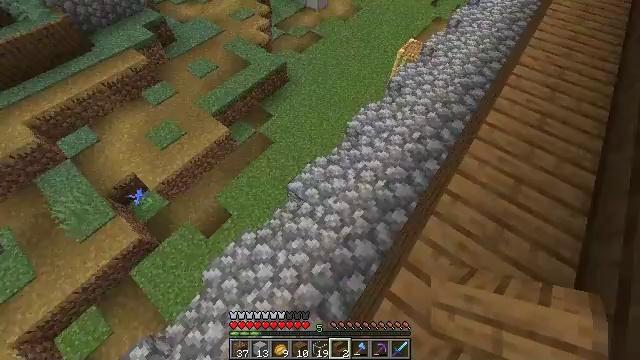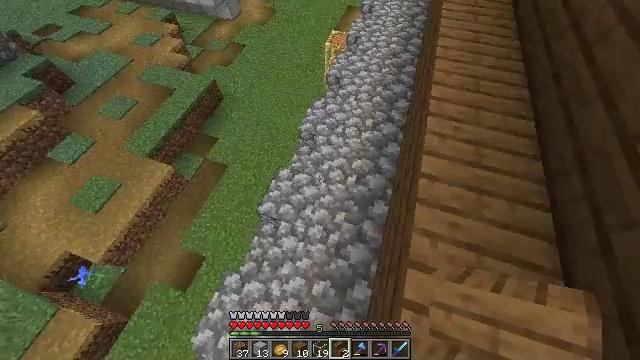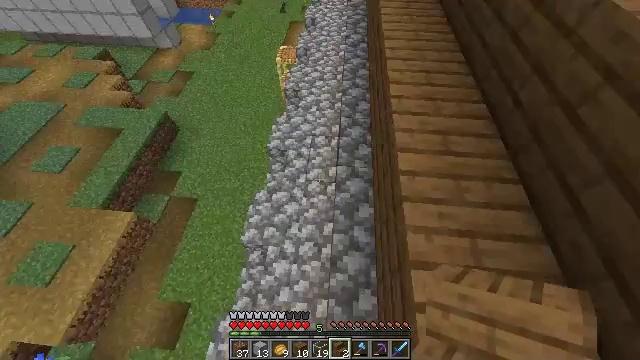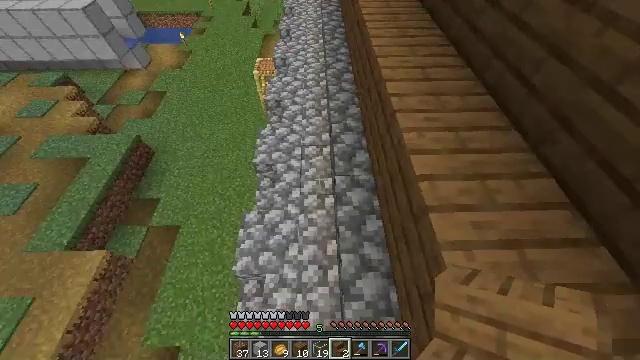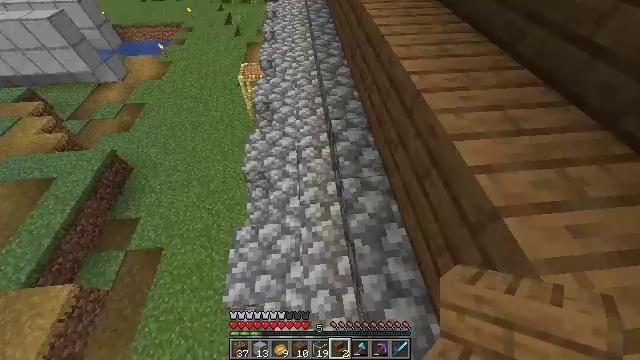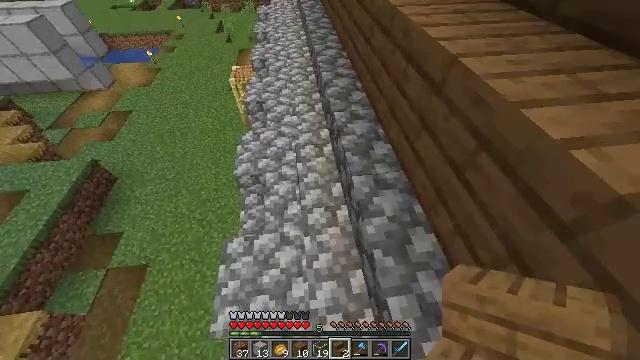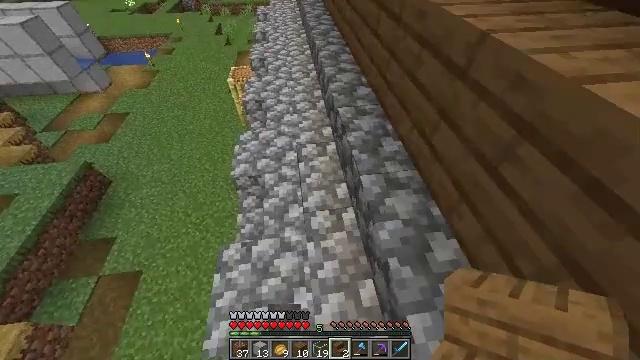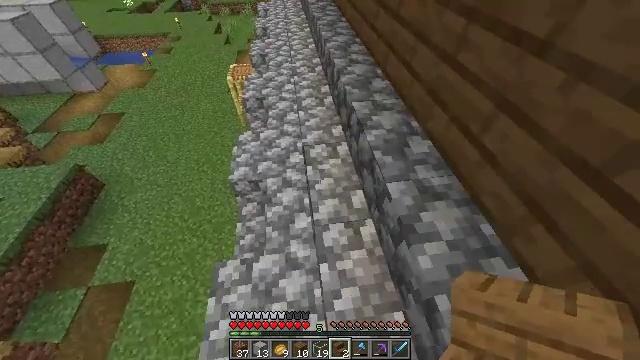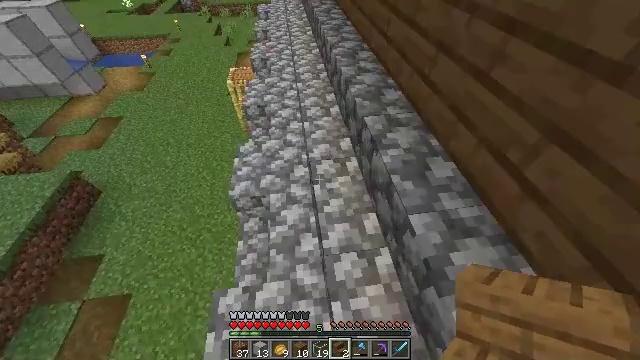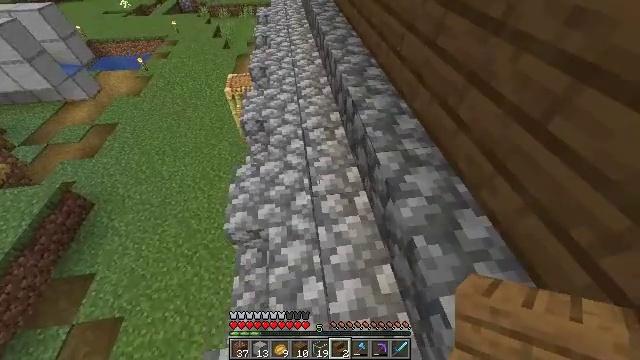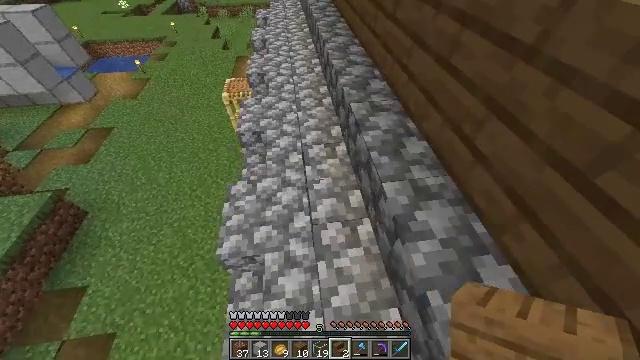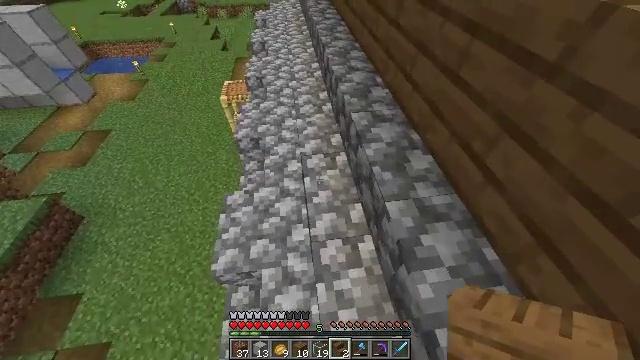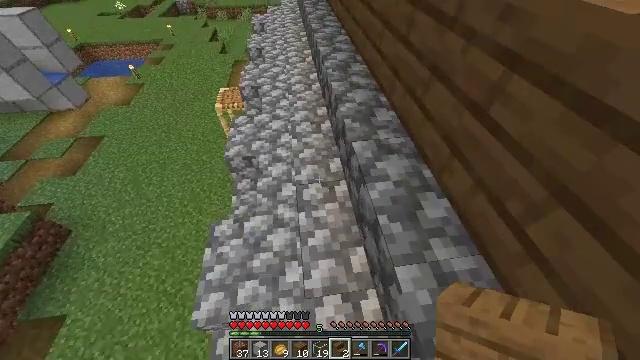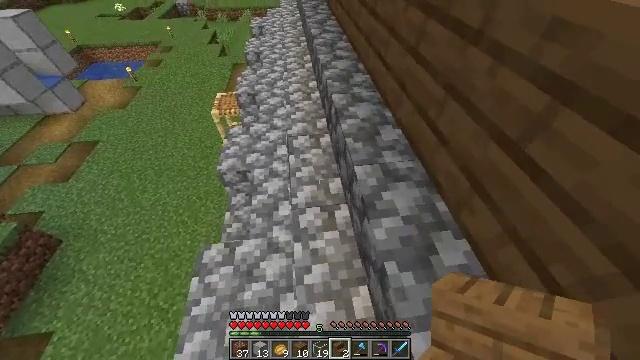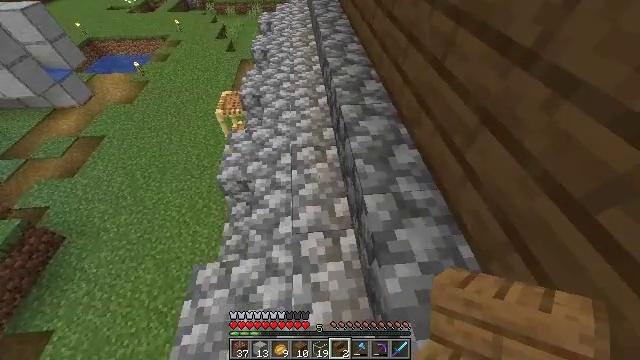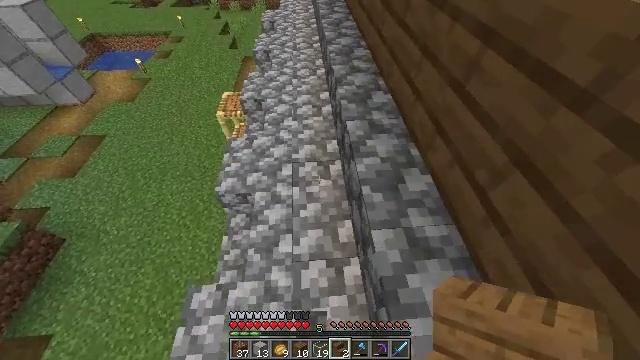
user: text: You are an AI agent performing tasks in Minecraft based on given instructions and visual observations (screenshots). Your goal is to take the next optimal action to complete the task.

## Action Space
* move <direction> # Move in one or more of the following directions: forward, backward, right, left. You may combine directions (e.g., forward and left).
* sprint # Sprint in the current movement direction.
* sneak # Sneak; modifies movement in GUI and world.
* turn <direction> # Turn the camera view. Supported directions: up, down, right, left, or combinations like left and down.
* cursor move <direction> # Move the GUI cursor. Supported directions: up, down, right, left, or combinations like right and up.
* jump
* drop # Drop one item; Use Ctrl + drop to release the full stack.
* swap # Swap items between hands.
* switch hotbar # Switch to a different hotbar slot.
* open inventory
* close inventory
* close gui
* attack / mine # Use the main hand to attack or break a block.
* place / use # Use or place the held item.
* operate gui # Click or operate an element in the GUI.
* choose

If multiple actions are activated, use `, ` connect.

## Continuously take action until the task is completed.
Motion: motion action
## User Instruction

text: Recycle the cobblestone stairs.
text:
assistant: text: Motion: move forward, turn right
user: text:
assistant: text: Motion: move forward, turn right and up
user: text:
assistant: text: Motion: move forward, turn right and up
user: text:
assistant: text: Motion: move forward, turn right and up
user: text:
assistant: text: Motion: move forward, turn right and up
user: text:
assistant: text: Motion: move forward
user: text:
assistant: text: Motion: move forward
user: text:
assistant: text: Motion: move forward
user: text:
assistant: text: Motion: move forward
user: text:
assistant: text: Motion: move forward
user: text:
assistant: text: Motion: move forward
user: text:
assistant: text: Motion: move forward
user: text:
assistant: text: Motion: move forward
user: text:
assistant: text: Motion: move forward, turn left
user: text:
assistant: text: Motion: move forward, turn left
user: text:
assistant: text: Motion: move forward
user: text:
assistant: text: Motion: move forward
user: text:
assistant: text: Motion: move forward
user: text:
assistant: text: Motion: move forward
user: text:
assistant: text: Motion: move forward, turn left
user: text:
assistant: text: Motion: move forward, turn left
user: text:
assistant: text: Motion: move forward
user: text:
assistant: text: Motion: move forward, sprint, turn left
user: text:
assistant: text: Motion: move forward, sprint, turn left
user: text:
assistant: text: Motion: move forward, sprint, turn left and down
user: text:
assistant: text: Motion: move forward, sprint, turn left and down
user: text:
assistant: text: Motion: move forward, turn left and down
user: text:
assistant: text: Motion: move forward, turn left and down
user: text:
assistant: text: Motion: move forward, turn left and down
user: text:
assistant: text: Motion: move forward, turn left and down